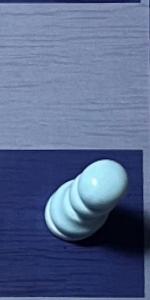
Label: Pawn_White